Question: I am attempting to use the metaclass to overwrite a static method in a test.
The method is:
'''
org.boon.HTTP.jsonRestCallWithHeaders
'''
It it is a Java class, and it is beyond my control.
The declaration is:
'''
public static Response jsonRestCallWithHeaders(
final String url,
final Map<String, ?> headers
)
'''
I am attempting to overwrite the method with a closure via:
'''
HTTP.metaClass.static.jsonRestCallWithHeaders = { String url, Map<String, ?> headers ->
if (url.path?.contains('/quotes')) {
[prop1:value1,
prop2: value2 ] as JSON }
'''
However, when it hits that redirect request it doesn't attempt to rewrite the method. It initializes the HTTP class, and attempts to call the HTTP.get function.
Why is this definition for the jsonRestCallWithHeaders method calling the HTTP::get static method?
A picture of the stacktrace:

I am using Groovy 2.1.9, Grails: 2.3.8. The code is being run within a test environment.
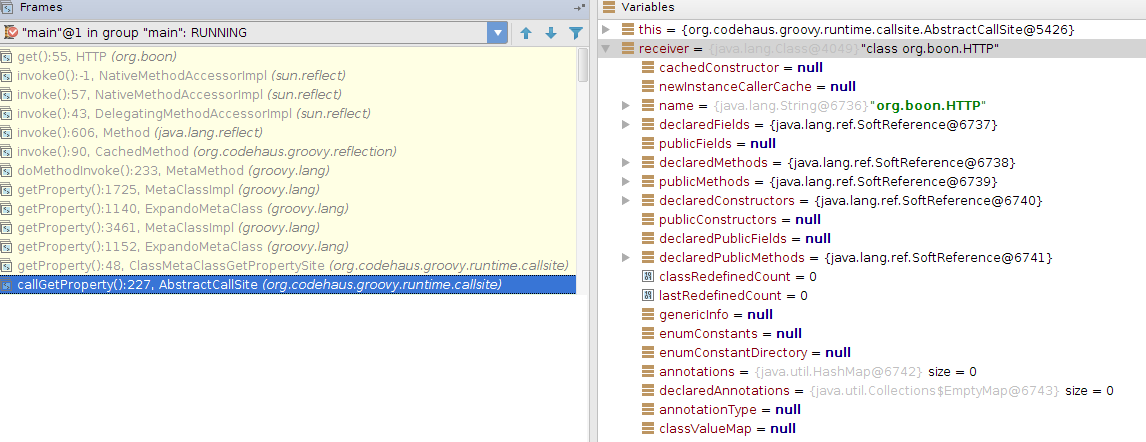
Answer: I have tested the following and it works:
'''
HTTP.getMetaClass().static.jsonRestCallWithHeaders = { String url, Map<String, ?> headers ->
// ...
}
'''